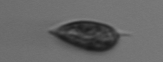
Label: Prorocentrum_triestinum